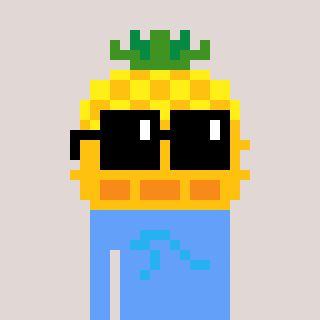
a pixel art character with square black sunglasses, a pineapple-shaped head and a blue-colored body on a warm background